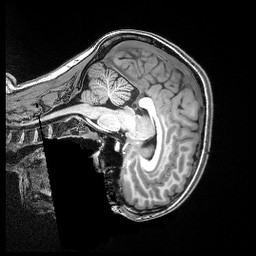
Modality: T1w
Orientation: sagittal
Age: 20
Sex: female
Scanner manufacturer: siemens
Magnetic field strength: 3 T
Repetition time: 2.5 s
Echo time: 0.00343 s